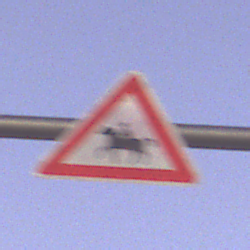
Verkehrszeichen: ReiterRechts
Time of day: Dawn
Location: Outdoor (RoadRail)
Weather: Clear
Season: NotSpecified
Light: Natural